九年级 · 度量几何学
(本题3分)(2021浙江$cdot$九年级阶段练习)如图,在$triangleABC$中,点$D$在$AC$边上,$AD:DC=1:2$,点$E$是$BD$的中点,连接$AE$并延长交$BC$于点$F,BC=12$,则$BF=$$qquad$.
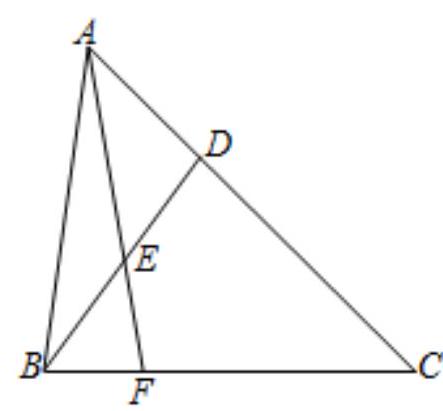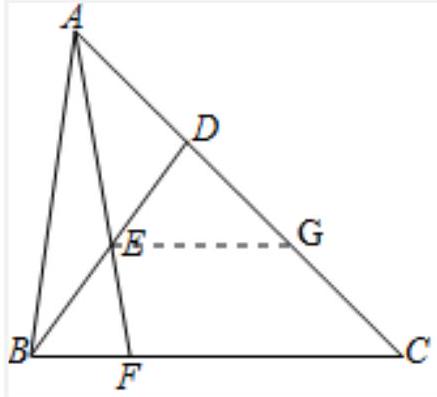
答案: 3
解析: 【分析】过$E$作$BC$的平行线交$AC$与$G$,由中位线的知识可得出$DG:DC=1:2$,根据已知和平行线分线段成比例得出$EG:FC=2:3$,再根据$BC=12$,即可得出$BF$的值.【详解】解：过$E$作$EG//BC$,交$AC$于$G$,$becauseEG//BC,E$为$BD$中点,$BC=12$,$thereforeDG=CG,frac{EG}{BC}=frac{1}{2}$,$thereforeEG=6$,又$becauseAD:DC=1:2$,$thereforeAG:AC=2:3$,$becauseEG//BC$$thereforefrac{EG}{FC}=frac{AG}{AC}=frac{2}{3}$,$thereforeFC=9$,$becauseBC=12$$thereforeBF=BC-FC=3$,故答案为:3.【点睛】本题考查了平行线分线段成比例及三角形的中位线的知识,难度较大,注意熟练运用中位线定理和三角形面积公式.